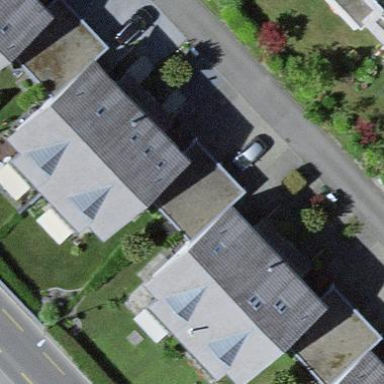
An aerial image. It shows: Group of garages.